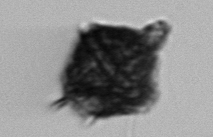
Label: Gonyaulax